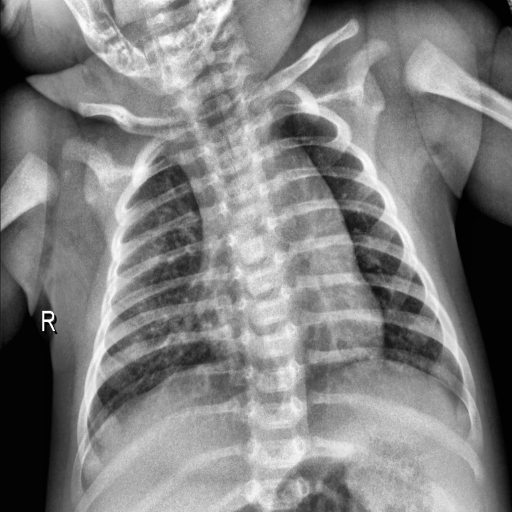
Finding: NORMAL